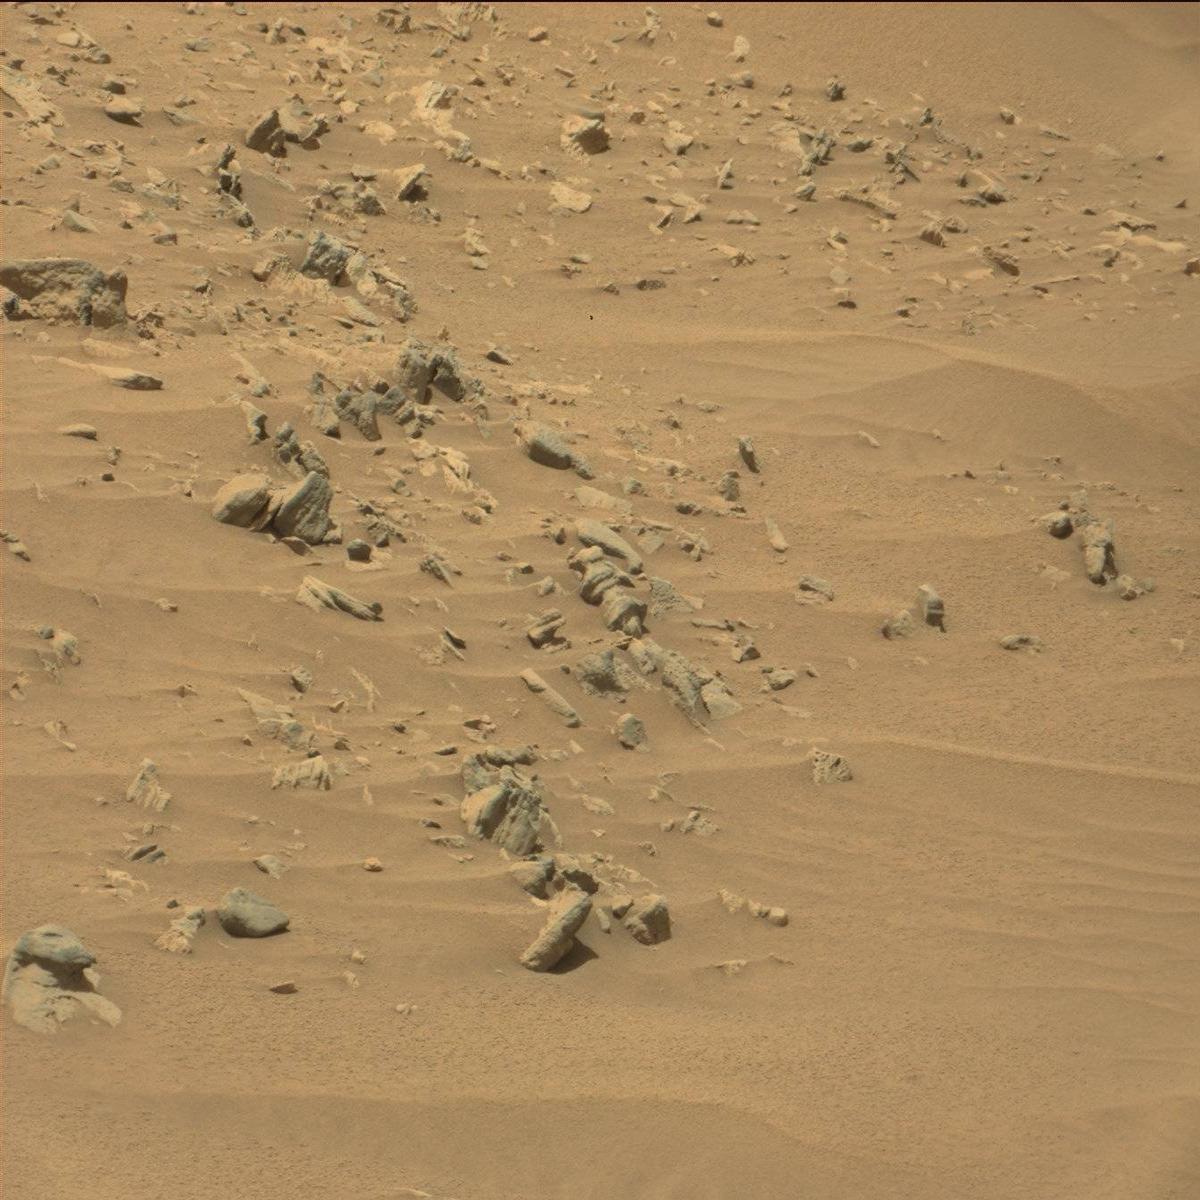
Terrain classes present: Bedrock, Sand / Soil